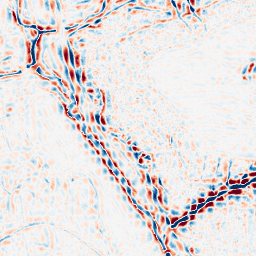
Category: wavelet
Decomposition family: wavelet_biorthogonal
Decomposition parameters: wavelet: bior5.5
level: 3
Upsampling method: linear_exact
Upsampling parameters: scale: 4
Upsampling scale: 4